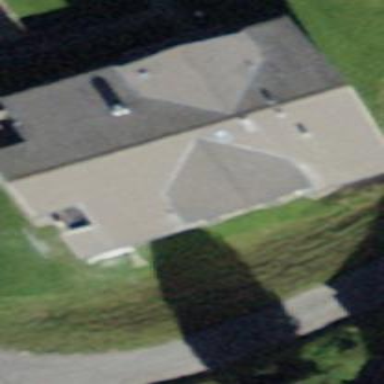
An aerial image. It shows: Residential building with tile roof.